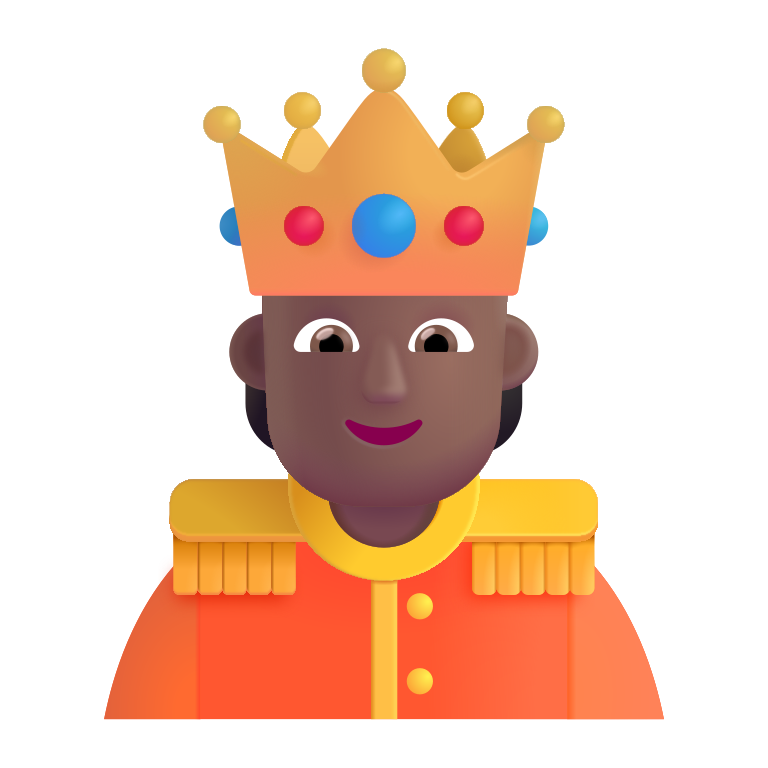
person with crown color  dark